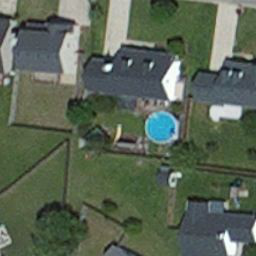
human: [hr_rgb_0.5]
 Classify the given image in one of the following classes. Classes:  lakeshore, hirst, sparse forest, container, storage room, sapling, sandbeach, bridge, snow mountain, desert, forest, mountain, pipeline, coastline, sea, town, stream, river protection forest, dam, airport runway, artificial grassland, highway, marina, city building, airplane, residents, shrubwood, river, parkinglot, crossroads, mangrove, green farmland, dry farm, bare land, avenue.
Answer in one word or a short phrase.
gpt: residents